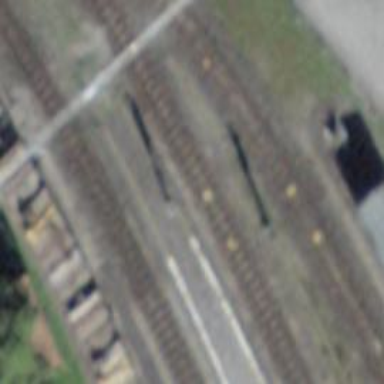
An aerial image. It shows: Narrow-gauge railway with electrified contact line.